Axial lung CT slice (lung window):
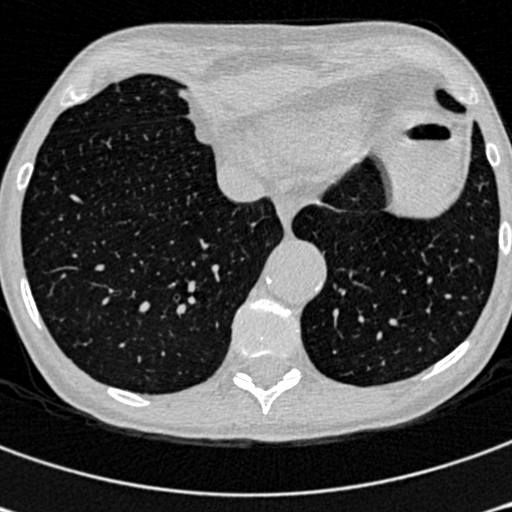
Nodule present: no